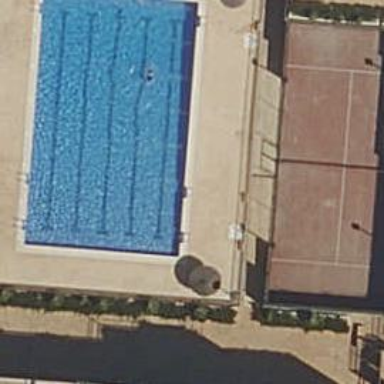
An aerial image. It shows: Swimming pool located in leisure land.